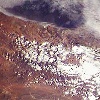
Label: land